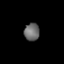
Tissue: lung
Cell type: T cells
Senescence score: 0.1593
Nuclear area (px): 269
Mean DAPI intensity: 104.063